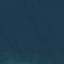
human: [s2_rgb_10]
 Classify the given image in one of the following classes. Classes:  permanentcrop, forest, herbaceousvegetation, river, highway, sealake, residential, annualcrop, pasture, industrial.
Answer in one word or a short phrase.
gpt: SeaLake